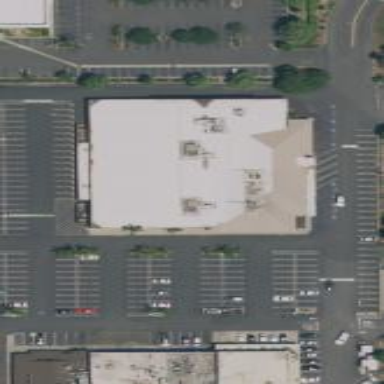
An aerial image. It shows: Building that houses bowling alley.